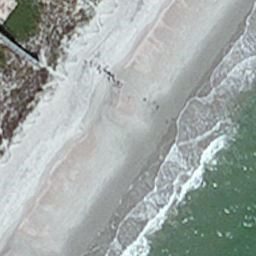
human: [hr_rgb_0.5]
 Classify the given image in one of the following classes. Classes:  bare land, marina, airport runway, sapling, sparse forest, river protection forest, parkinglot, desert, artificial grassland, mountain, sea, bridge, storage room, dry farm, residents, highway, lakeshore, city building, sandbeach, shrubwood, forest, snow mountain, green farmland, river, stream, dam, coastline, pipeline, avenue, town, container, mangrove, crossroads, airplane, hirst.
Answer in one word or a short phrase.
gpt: coastline